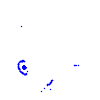
Particle: kaon